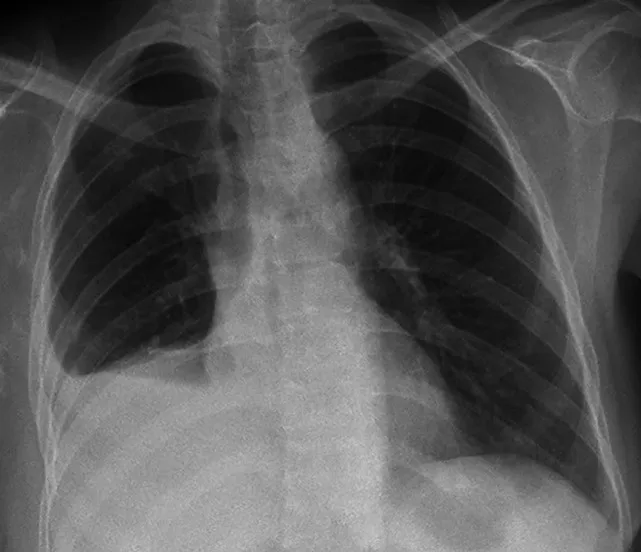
Post bilobectomy chest x-ray.
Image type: radiology (x_ray)